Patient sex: F
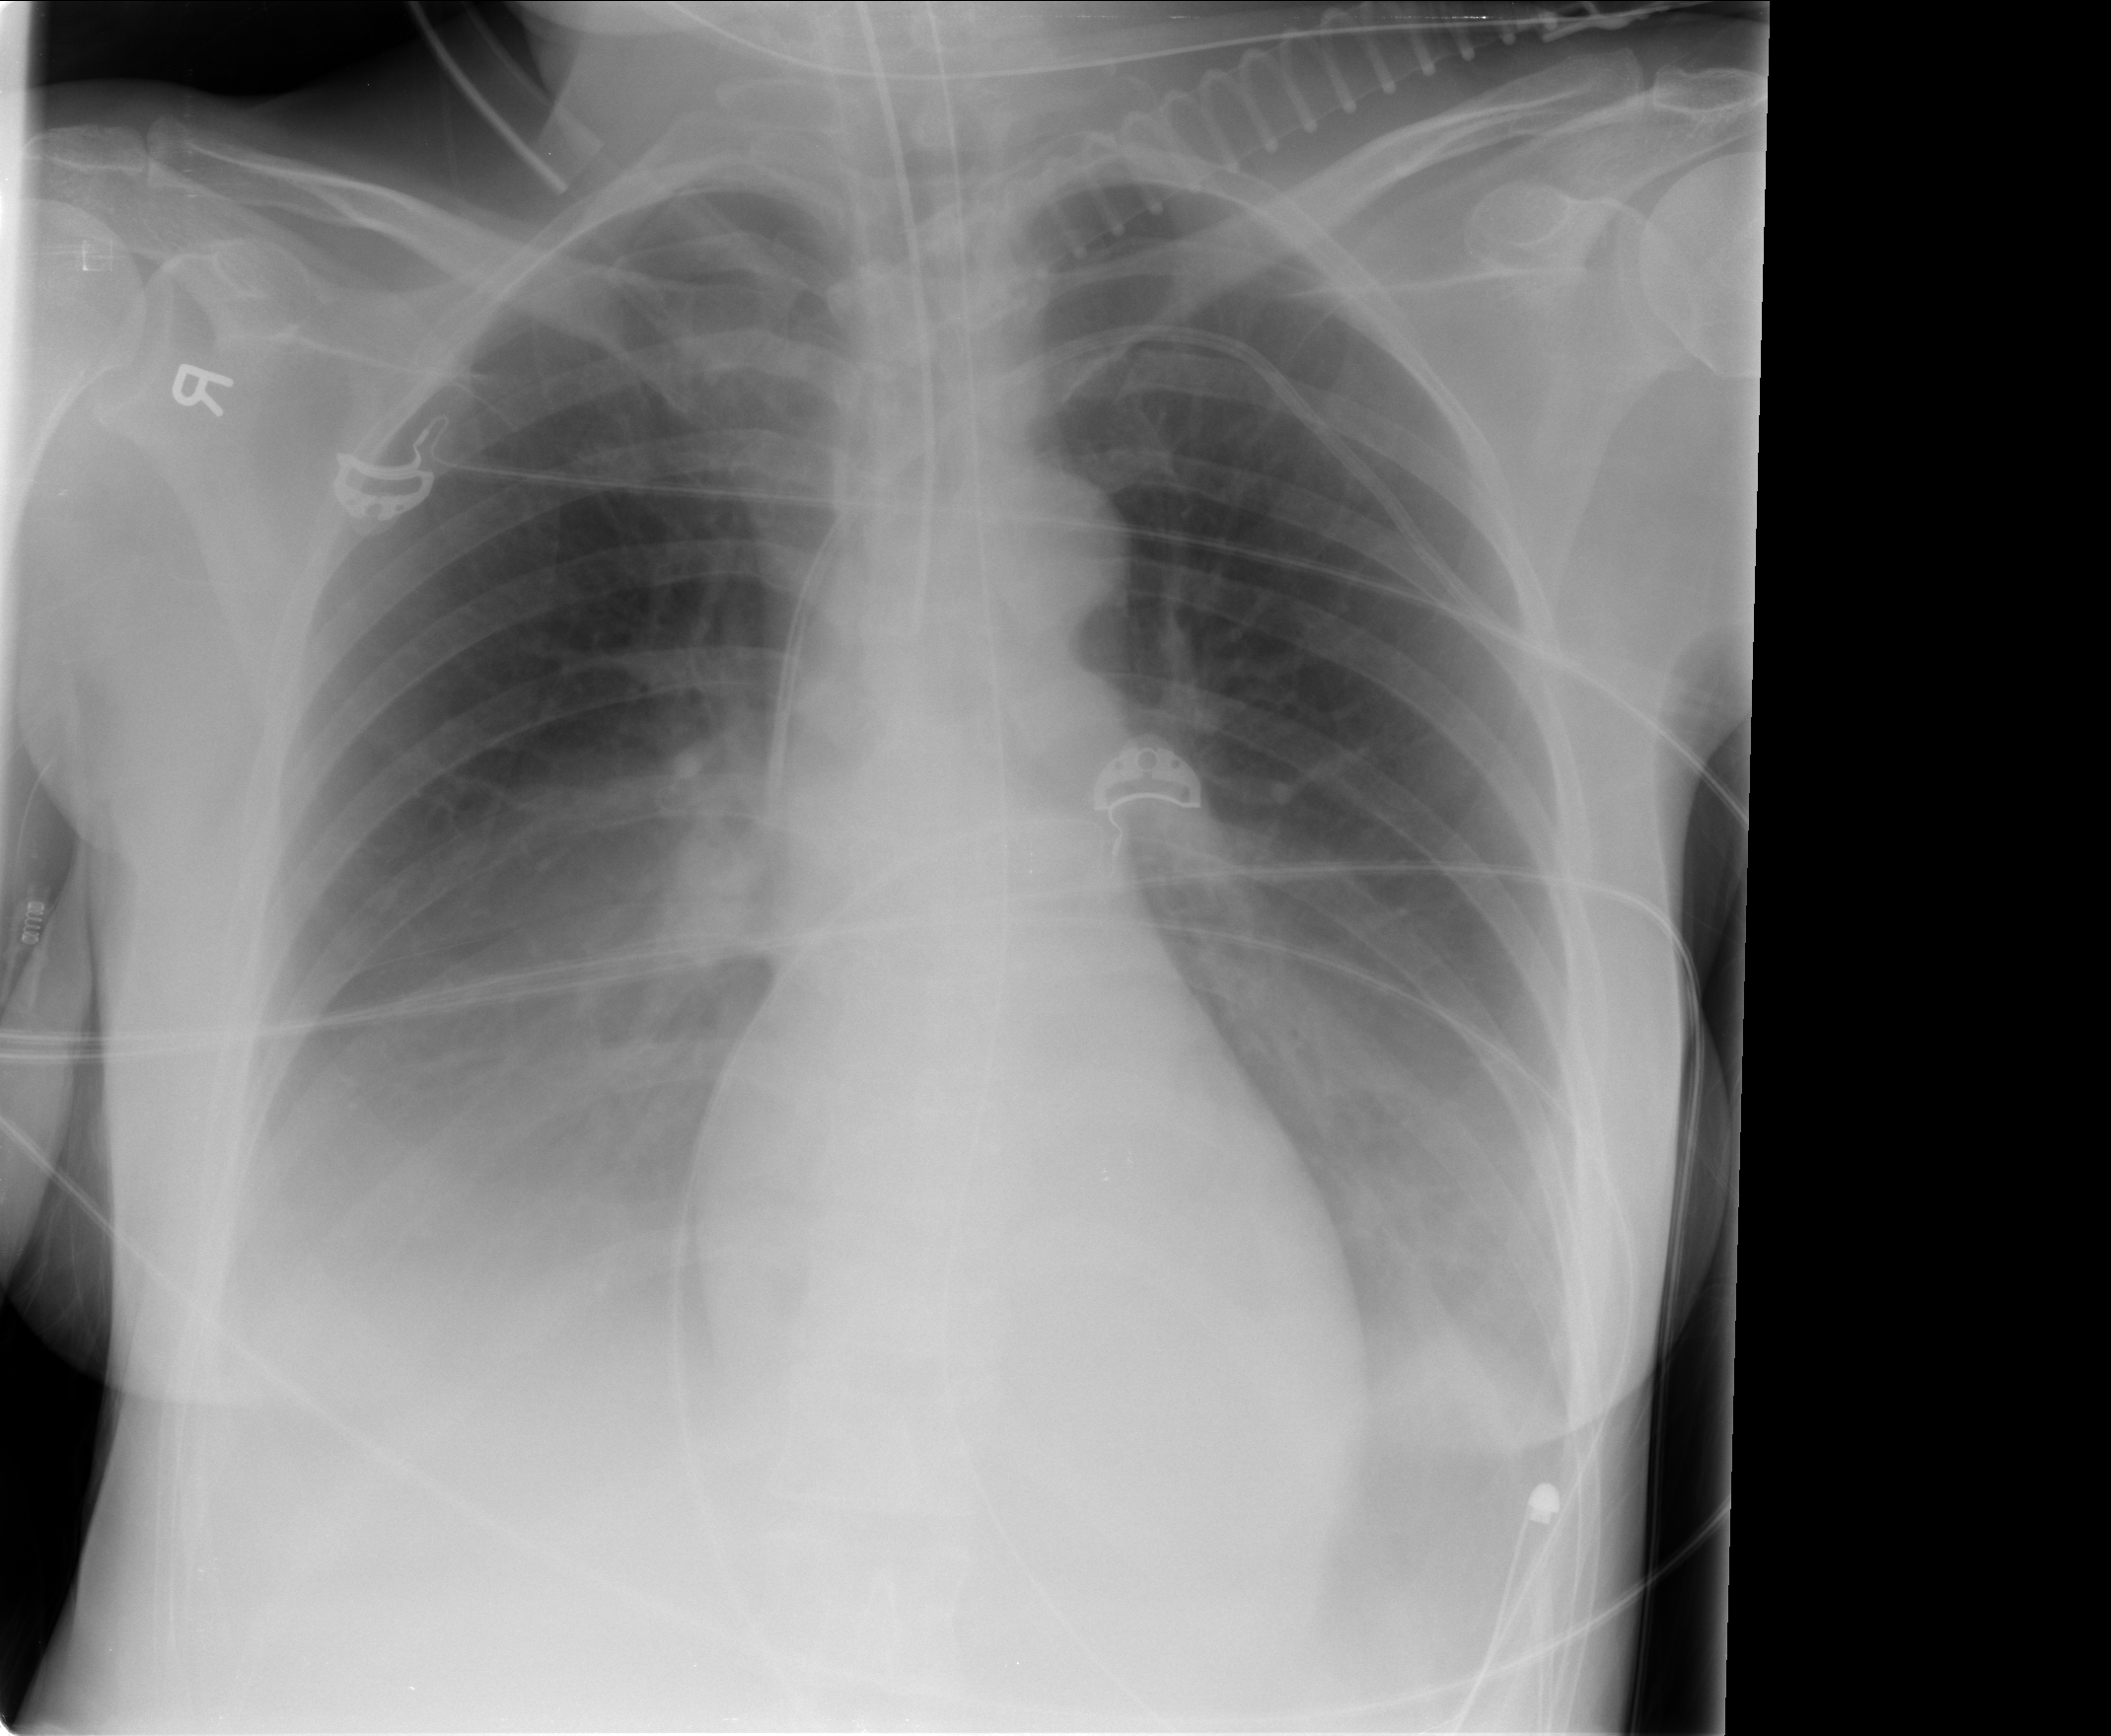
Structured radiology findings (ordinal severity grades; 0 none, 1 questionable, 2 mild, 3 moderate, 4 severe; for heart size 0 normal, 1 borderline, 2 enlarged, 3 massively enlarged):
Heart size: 0
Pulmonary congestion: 0
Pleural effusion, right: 2
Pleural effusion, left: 2
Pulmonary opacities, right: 0
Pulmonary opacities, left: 0
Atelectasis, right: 0
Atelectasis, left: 0